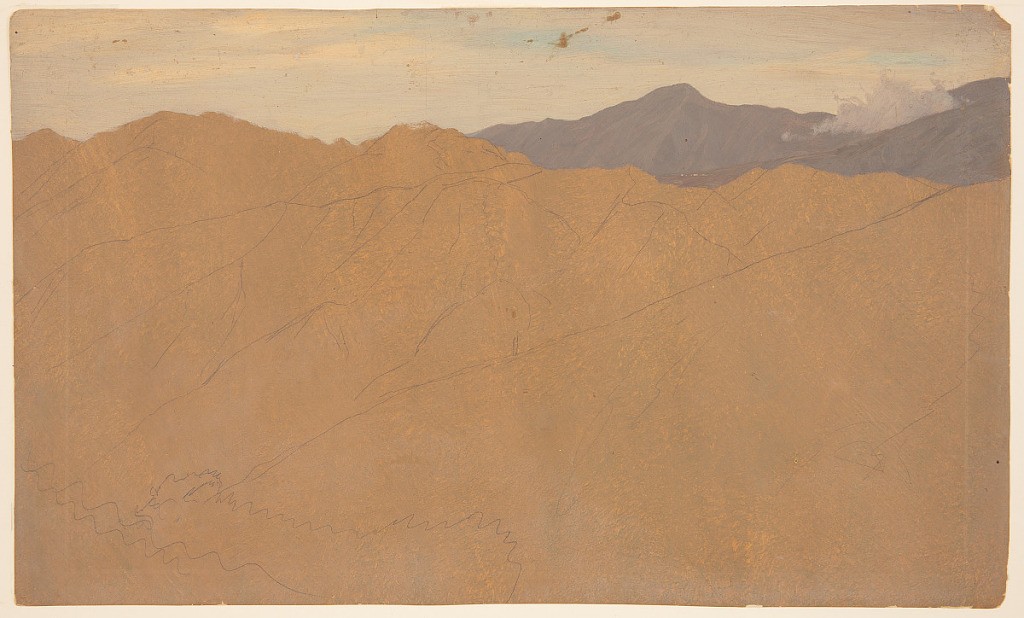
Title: Mountains of the Andes
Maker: Frederic Edwin Church, American, 1826–1900
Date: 1853 or 1857
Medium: Oil and graphite on light orange paperboard
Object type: Drawing
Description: Unfinished landscape sketch showing a view of mountain ridges in the Andes of Colombia or Ecuador. Rendered only in graphite, an immense, rugged ridge stretches horizontally across the composition, complete with several steep furrows and subsidiary ridges. In the background, another craggy ridge is rendered in brownish purple with a sharp peak at center right. A low cloud is nestled in the ridge at right, while the sky is mostly filled with hazy clouds.